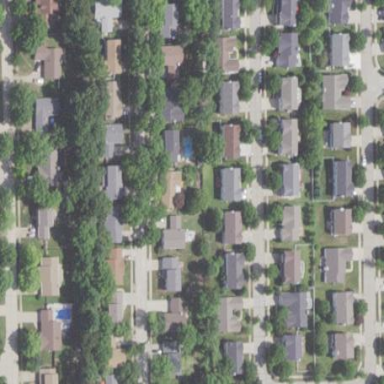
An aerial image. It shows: Residential area composed of single-family homes.